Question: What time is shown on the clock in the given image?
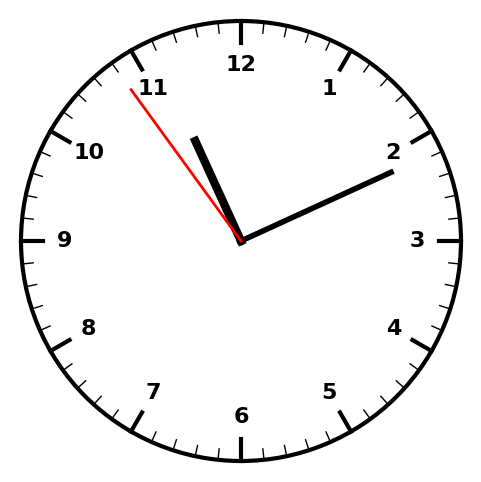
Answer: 11:10:54